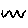
Label: zigzag